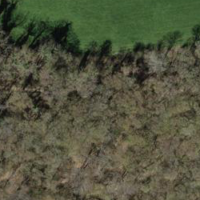
EUNIS habitat code: 41
Species observed at this site:
Melittis melissophyllum